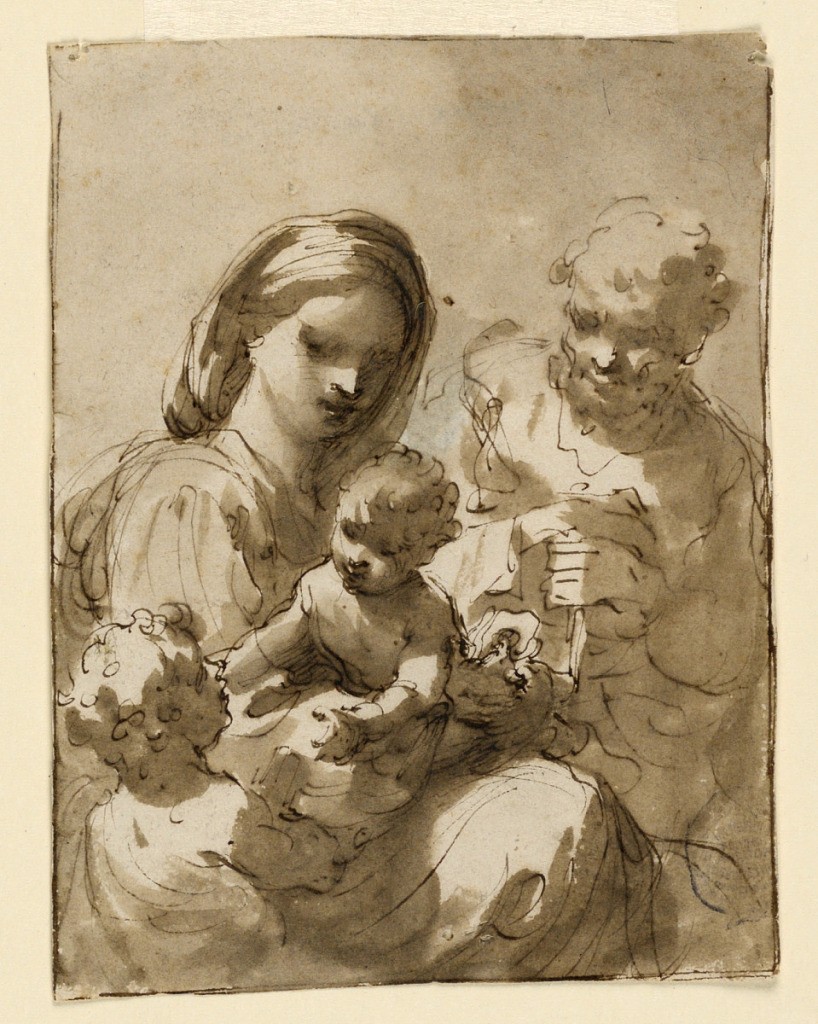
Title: Woman and Man with Two Children
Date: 17th–early 18th century
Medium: Pen and ink, brush and wash on paper
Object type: Drawing
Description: Woman and man with two children.